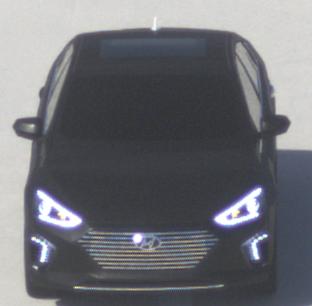
Make: Hyundai
Model: IONIQ Hybrid
Detailed model: IONIQ (AE) Hybrid
Model produced from: 2016/10
Model produced until: 2018/08
Doors: 5
Color: black
Road condition: dry road
Daytime: midday
Contrast: high contrast